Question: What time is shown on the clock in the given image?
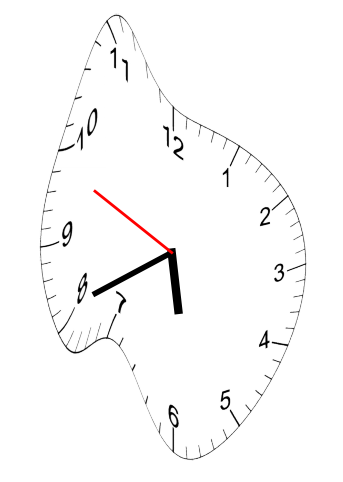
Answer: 05:40:49